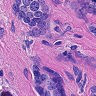
Metastatic tissue present: yes